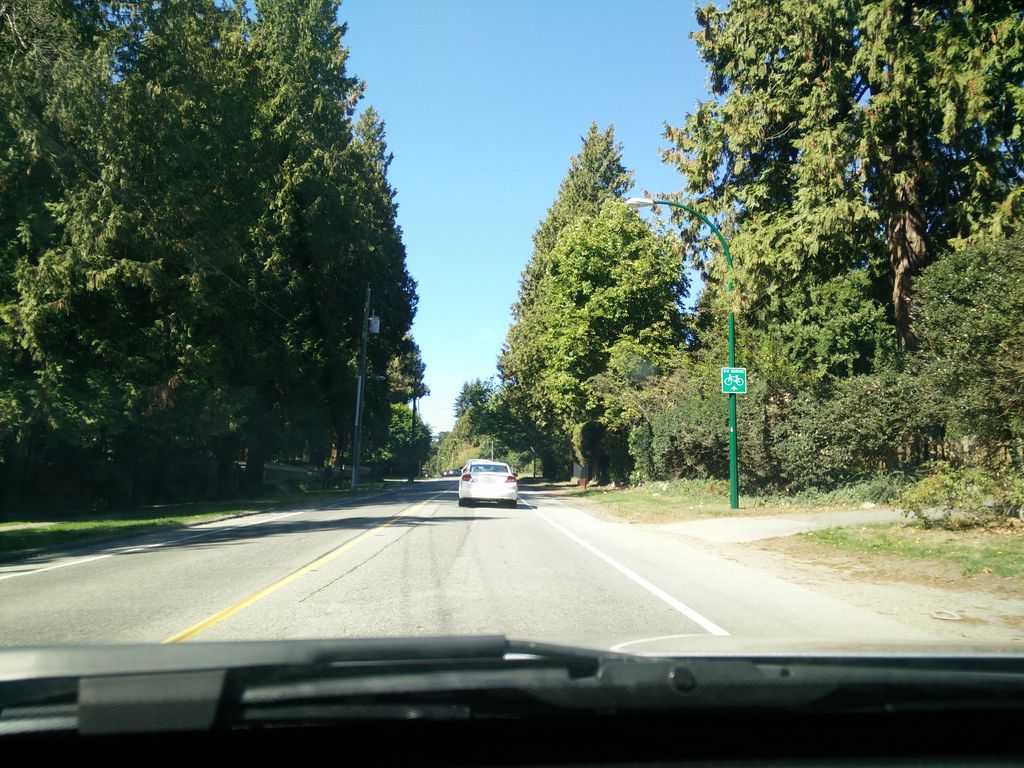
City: vancouver